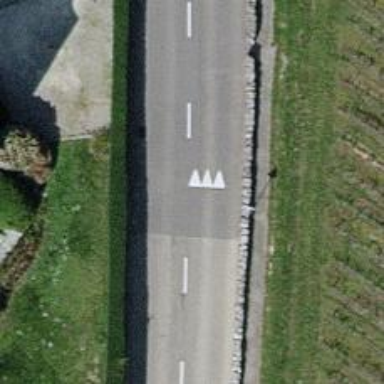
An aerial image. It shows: Traffic calming hump on the road.